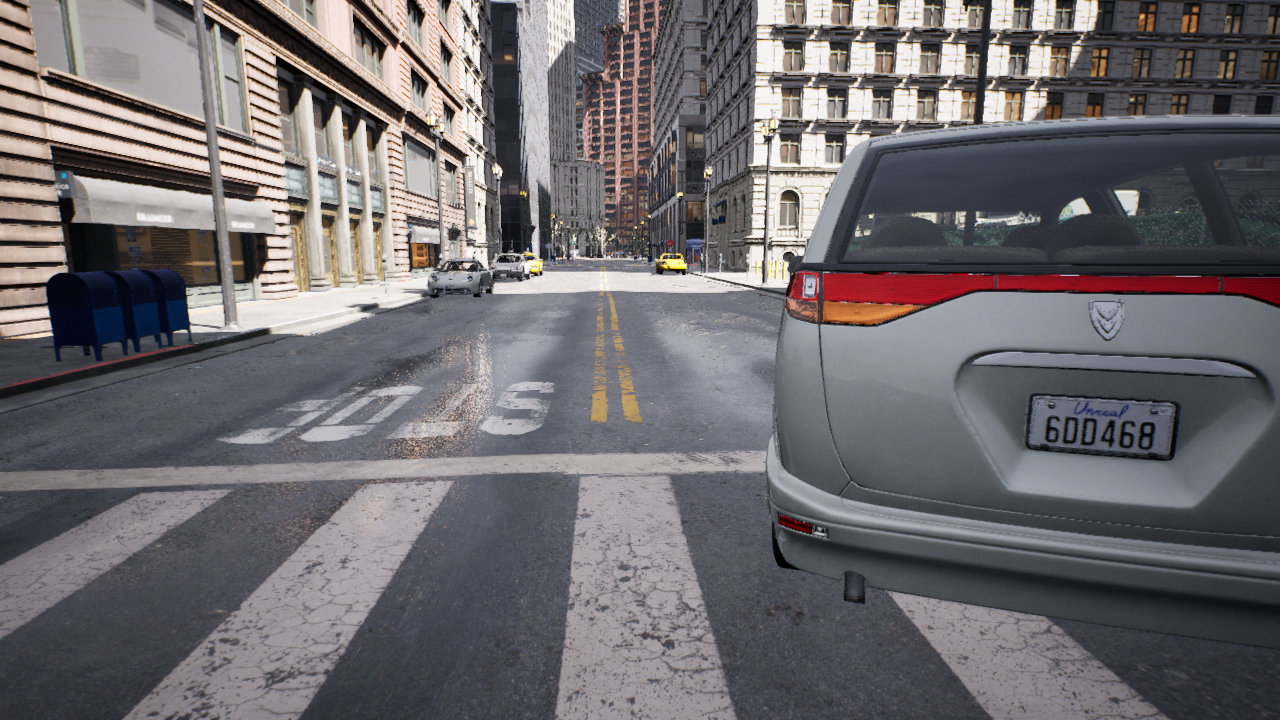
Venue: intersection
Lighting: clear day
Vehicle rig: minivan